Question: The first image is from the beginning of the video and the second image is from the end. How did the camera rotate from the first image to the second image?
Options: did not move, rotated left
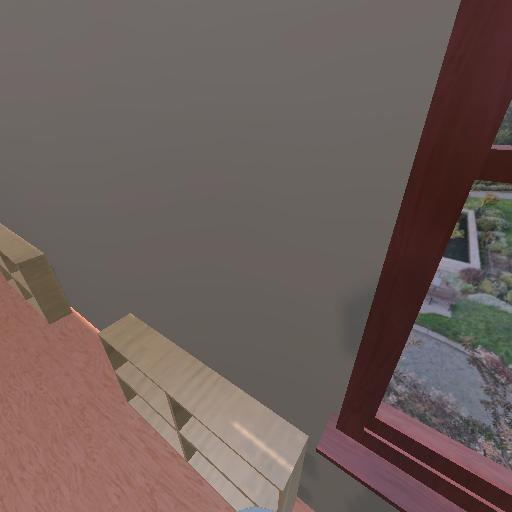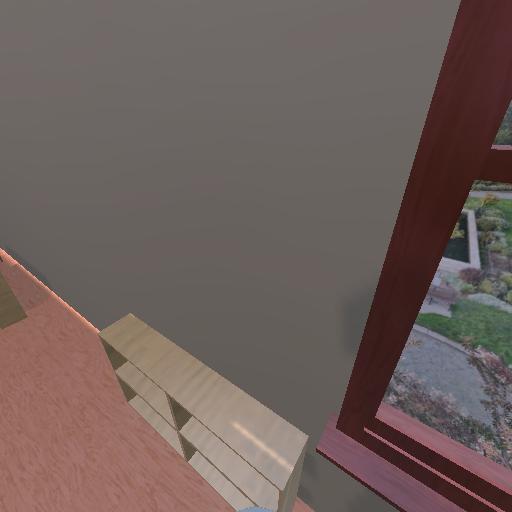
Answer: did not move